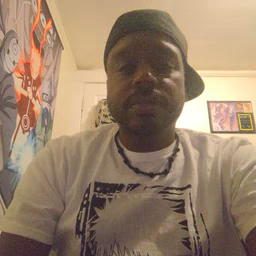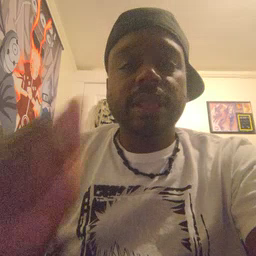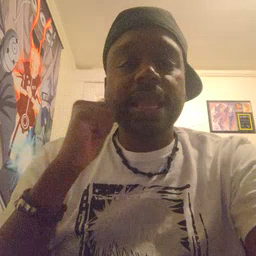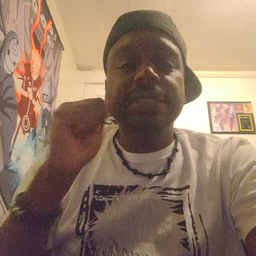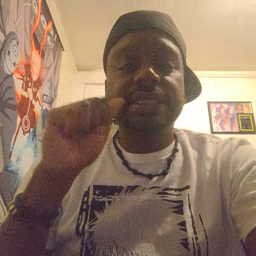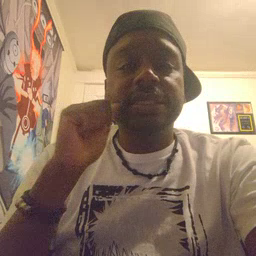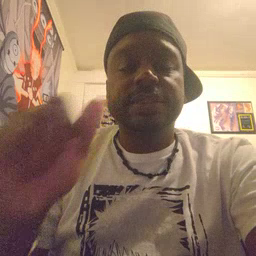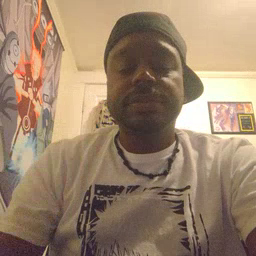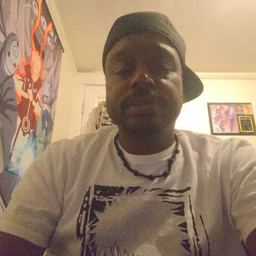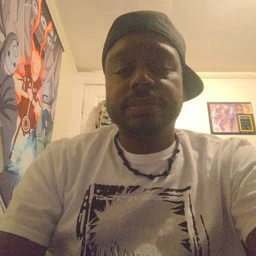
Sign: aunt